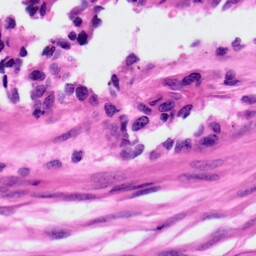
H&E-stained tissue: Ovarian